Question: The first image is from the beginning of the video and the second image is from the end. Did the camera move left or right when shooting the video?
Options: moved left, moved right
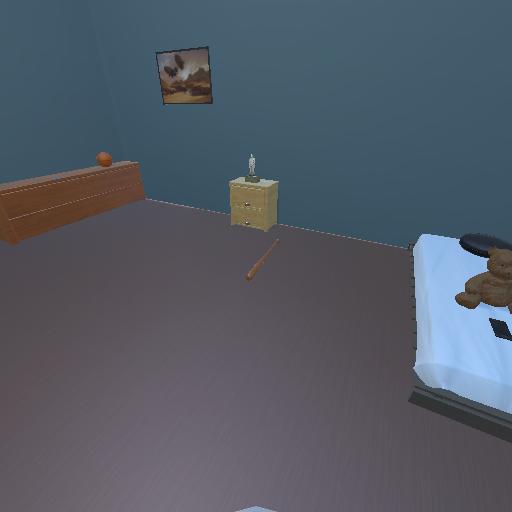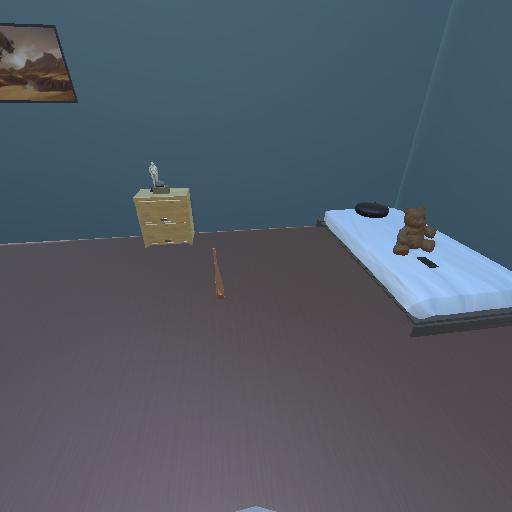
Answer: moved left